Question: I have been trying to remove a blank space at the beginning of a libgdx table (it is a table inside a table inside a scrollPane).
The only thing I have found on the matter is to remove the line
'''
setFillParent(true);
'''
And I dont have that anywhere in my code
here is my adding to the table
'''
colorTable.add(colorTitleBar).width(350).height(120);
colorTable.row();
colorTable.add(colorChoices).width(350).height(120);
colorTable.pack();
'''
Here is a screen shot of the problem it is in the colors table

Can anybody help me with this?
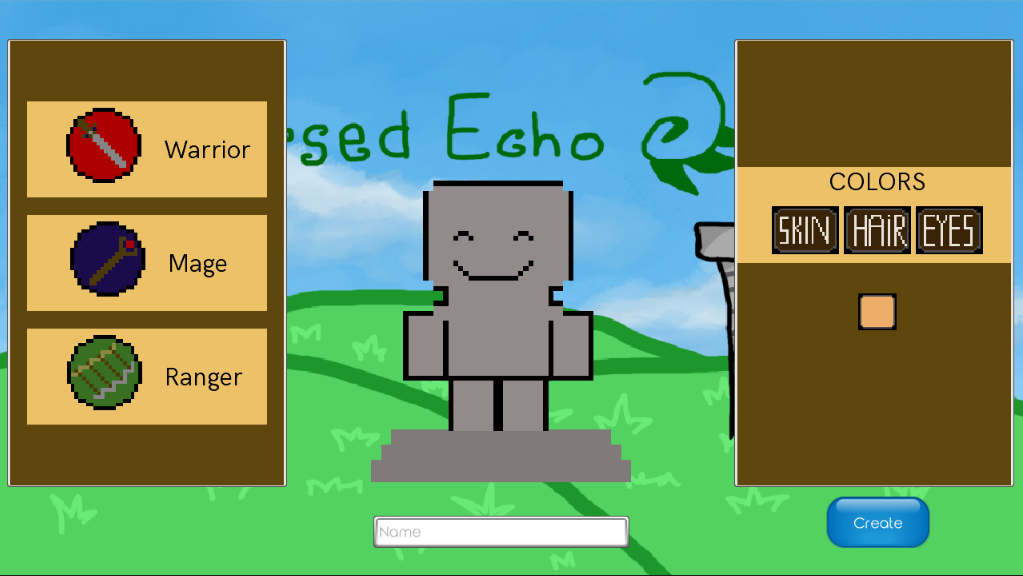
Answer: You can do it like this:
'''
// set padTop if you want to leave some space at the top
colorTable.add(colorTitleBar).width(350).height(120).expandY().top().padTop(...);
colorTable.row();
'''
And take a look at <URL> for 'Table'